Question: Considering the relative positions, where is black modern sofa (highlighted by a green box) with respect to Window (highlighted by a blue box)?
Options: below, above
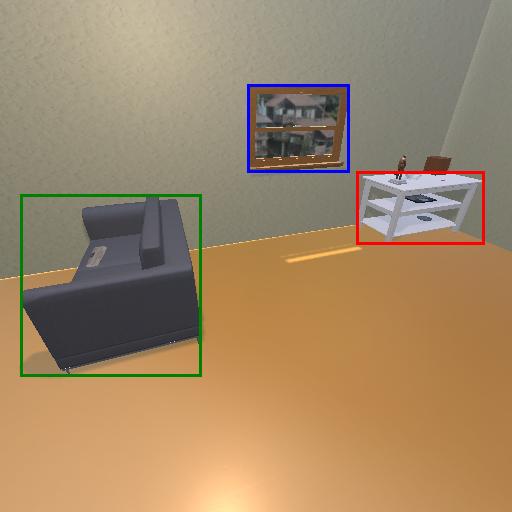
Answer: below